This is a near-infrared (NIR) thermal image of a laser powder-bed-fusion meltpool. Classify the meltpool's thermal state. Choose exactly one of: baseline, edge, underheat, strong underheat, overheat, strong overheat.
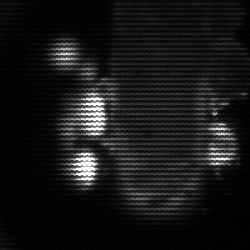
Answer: strong underheat